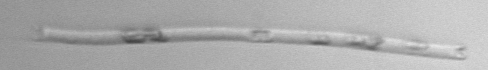
Label: Eucampia_morphytype1